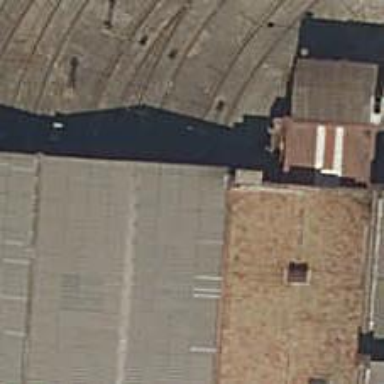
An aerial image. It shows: Covered tunnel in yard with electrified contact line.